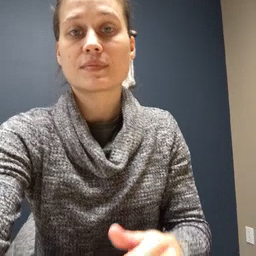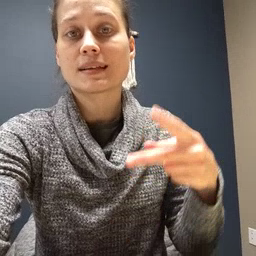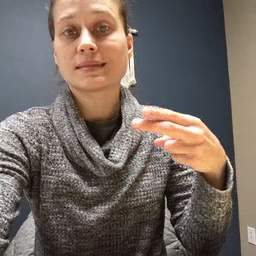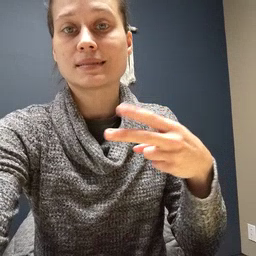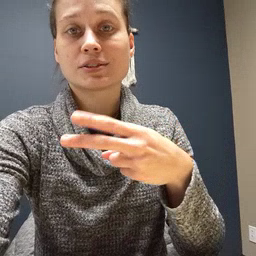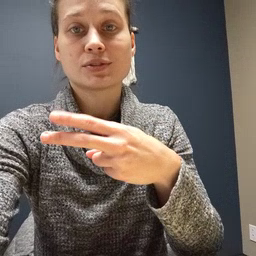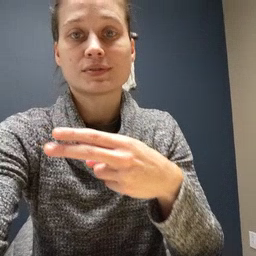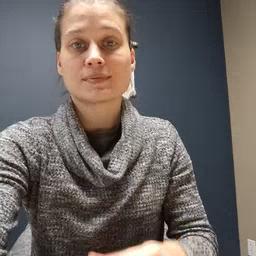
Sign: scissors